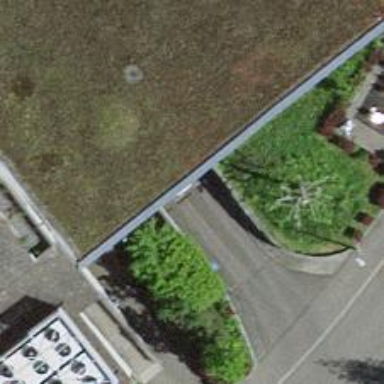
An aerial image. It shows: Parking entrance.